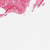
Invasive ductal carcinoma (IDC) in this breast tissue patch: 0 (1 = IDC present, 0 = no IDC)